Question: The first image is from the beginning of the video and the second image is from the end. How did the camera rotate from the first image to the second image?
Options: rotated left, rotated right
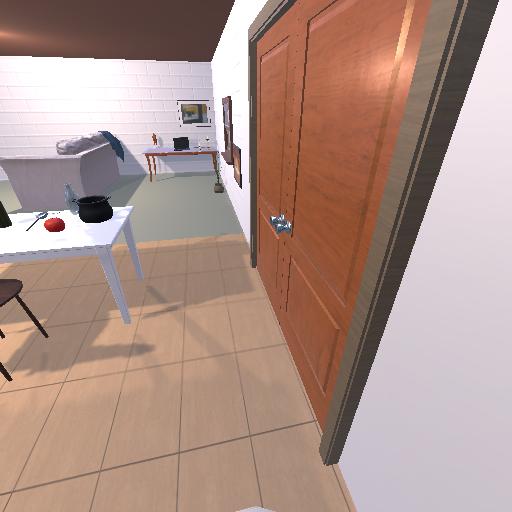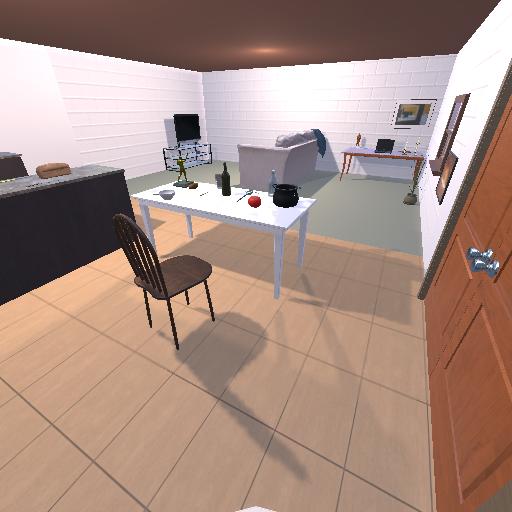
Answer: rotated left